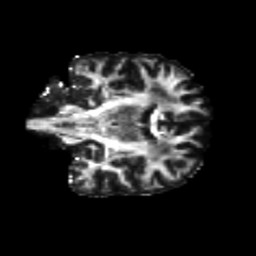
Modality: FA
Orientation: coronal
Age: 44
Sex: male
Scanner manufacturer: siemens
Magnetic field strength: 3 T
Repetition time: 8.6 s
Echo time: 0.095 s